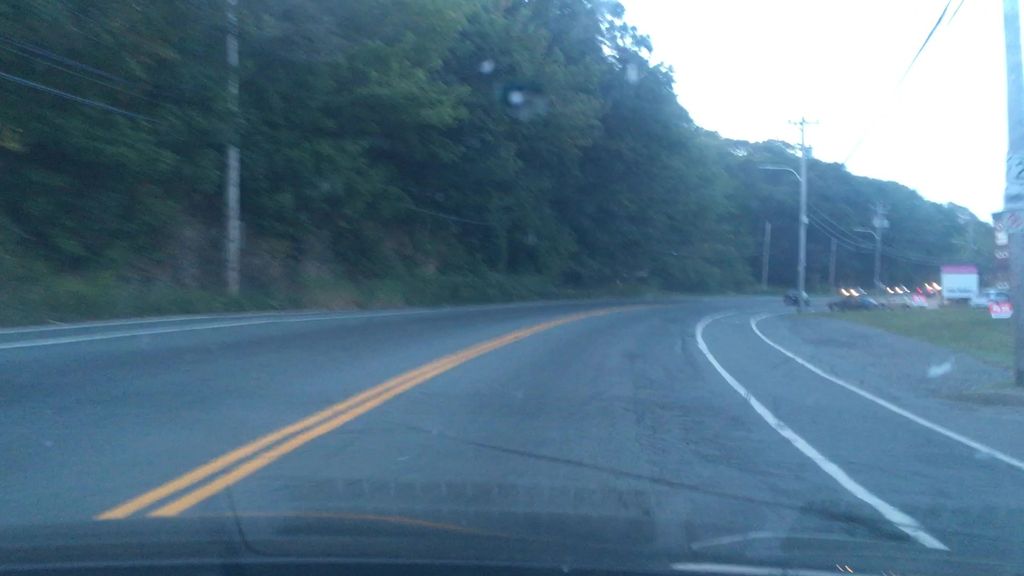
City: halifax